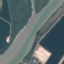
Label: River